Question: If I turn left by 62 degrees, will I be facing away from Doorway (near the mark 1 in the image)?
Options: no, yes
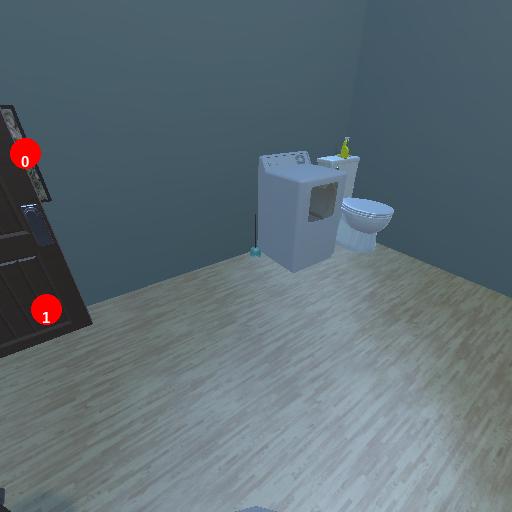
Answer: no